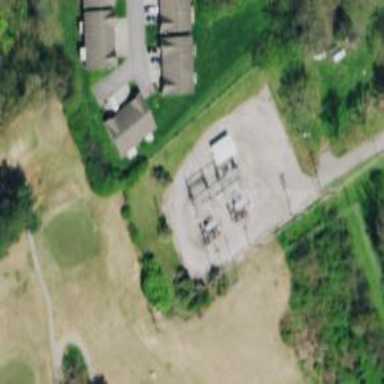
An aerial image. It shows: Distribution level power substation.